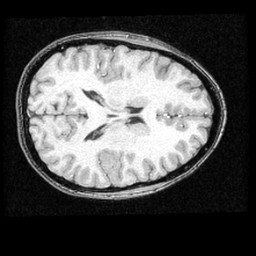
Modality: T1w
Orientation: axial
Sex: female
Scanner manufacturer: ge
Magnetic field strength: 1.5 T
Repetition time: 21 s
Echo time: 0.008 s